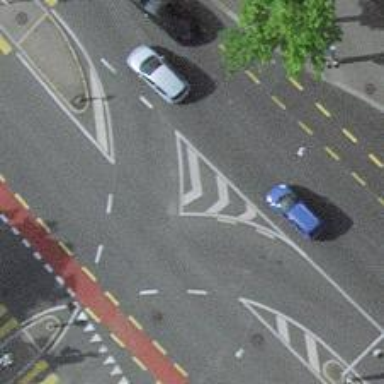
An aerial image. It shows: Road with traffic signals controlling the flow of traffic.